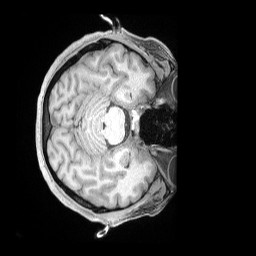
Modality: T1w
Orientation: axial
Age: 35
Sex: female
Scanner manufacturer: siemens
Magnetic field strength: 3 T
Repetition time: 2 s
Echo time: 0.00211 s